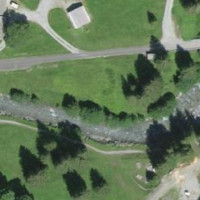
EUNIS habitat code: 24
Species observed at this site:
Equisetum arvense
Caltha palustris
Parnassia palustris